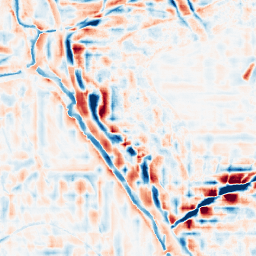
Category: wavelet
Decomposition family: wavelet_reverse_biorthogonal
Decomposition parameters: wavelet: rbio2.4
level: 4
Upsampling method: bicubic_3x
Upsampling parameters: scale: 3
Upsampling scale: 3